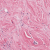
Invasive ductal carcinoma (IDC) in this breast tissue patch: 0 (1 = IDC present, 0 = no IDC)